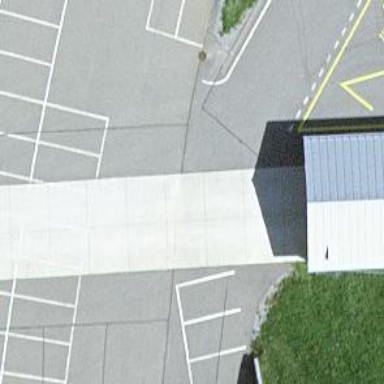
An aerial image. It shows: Public transport stop position.